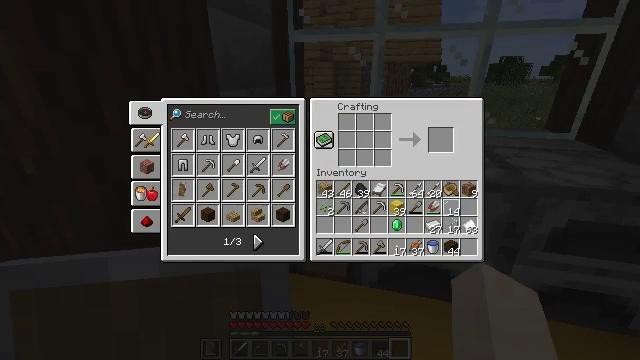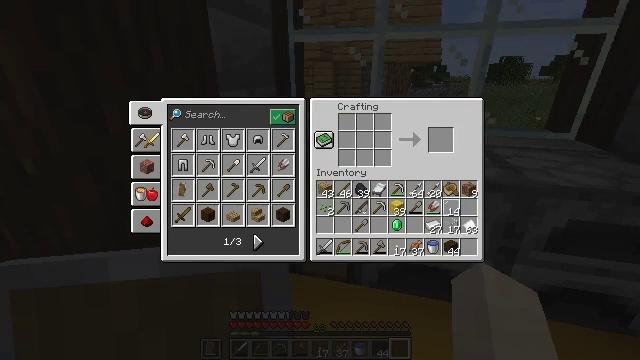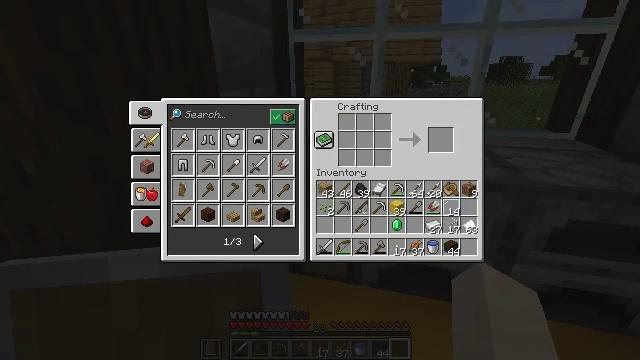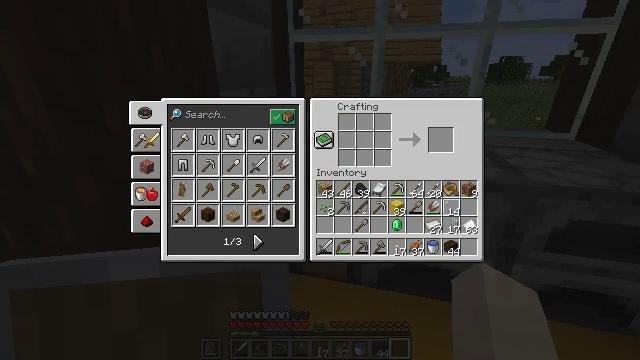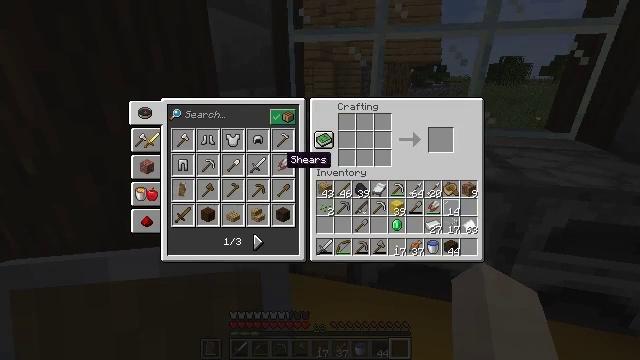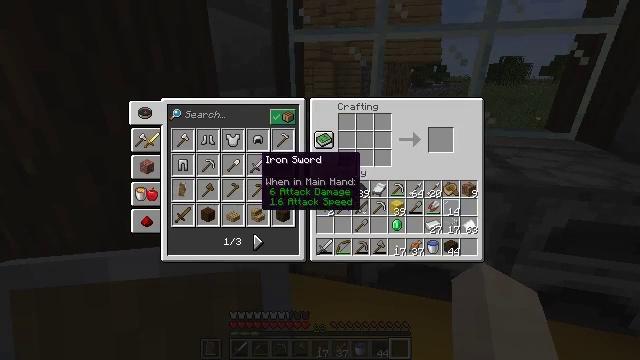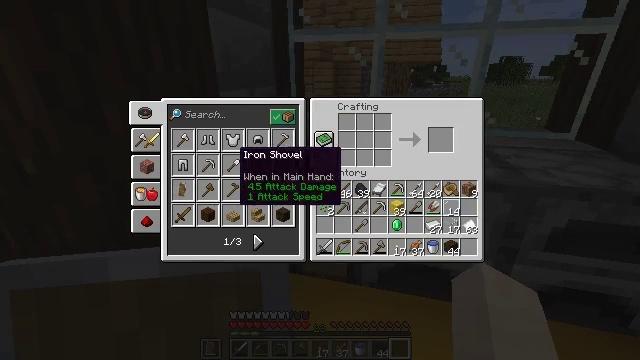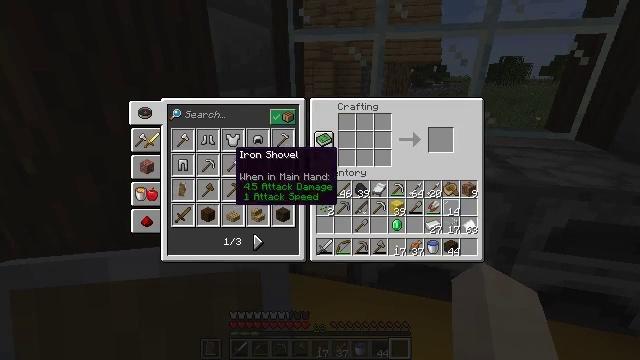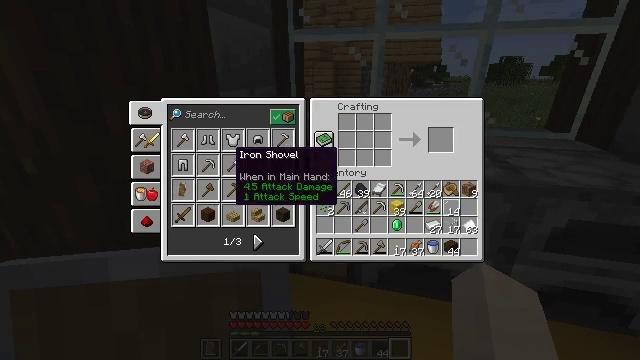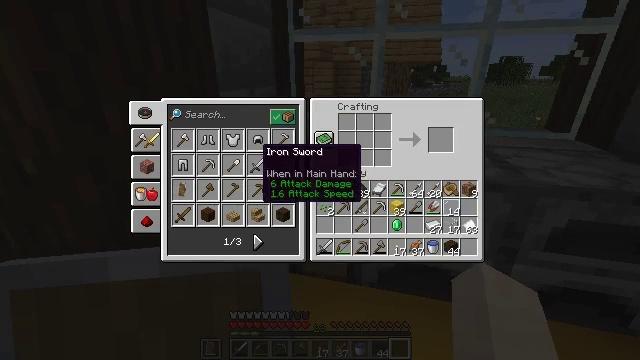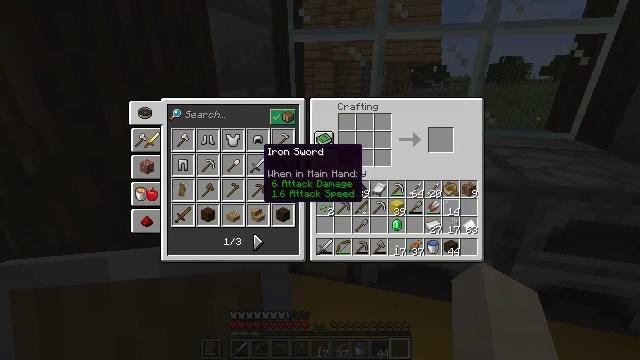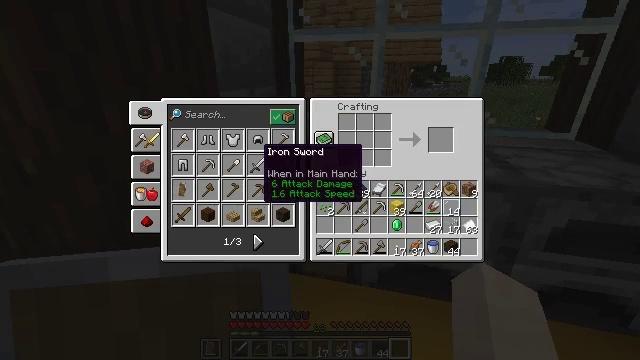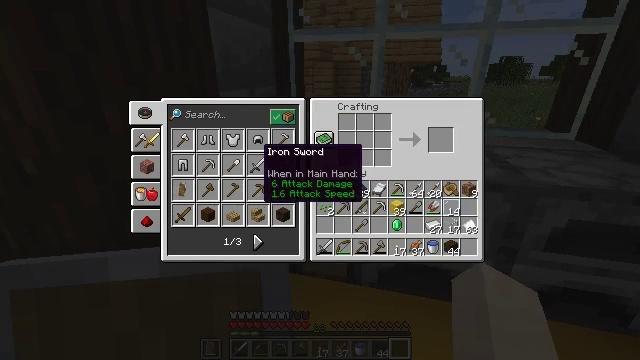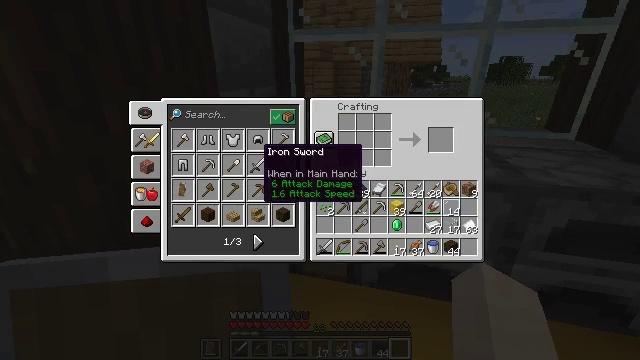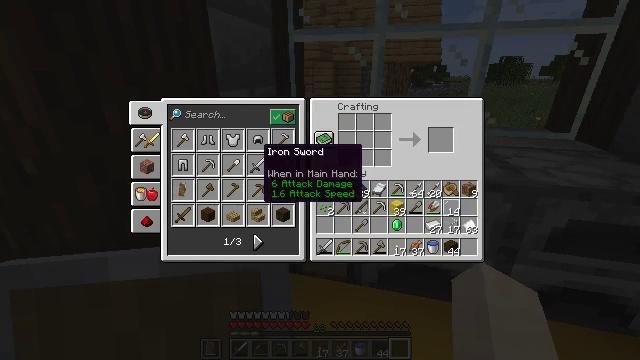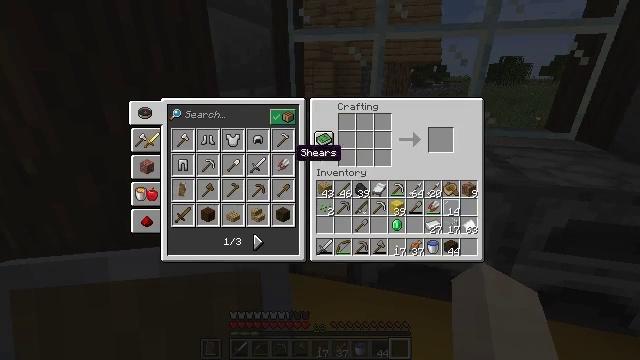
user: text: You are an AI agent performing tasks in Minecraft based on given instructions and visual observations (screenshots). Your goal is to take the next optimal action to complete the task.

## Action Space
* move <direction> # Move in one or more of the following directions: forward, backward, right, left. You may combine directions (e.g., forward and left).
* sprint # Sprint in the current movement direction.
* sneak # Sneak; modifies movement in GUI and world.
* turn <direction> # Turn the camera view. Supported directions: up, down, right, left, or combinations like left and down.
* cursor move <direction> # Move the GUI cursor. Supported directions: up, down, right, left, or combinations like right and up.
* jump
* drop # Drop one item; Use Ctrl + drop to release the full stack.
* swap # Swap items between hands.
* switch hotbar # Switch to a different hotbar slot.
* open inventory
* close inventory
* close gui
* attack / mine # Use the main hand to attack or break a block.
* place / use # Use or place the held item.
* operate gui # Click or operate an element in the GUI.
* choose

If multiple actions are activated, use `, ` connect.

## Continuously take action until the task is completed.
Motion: motion action
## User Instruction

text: Make the iron sword using the crafting table.
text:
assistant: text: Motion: no_op
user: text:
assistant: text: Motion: no_op
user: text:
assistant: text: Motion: no_op
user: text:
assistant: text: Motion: cursor move left
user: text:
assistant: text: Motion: cursor move left
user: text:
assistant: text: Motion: cursor move left
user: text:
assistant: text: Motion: no_op
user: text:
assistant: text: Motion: no_op
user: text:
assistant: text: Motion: cursor move right
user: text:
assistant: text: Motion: no_op
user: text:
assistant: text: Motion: no_op
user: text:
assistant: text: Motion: no_op
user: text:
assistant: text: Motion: operate gui
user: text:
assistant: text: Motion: operate gui
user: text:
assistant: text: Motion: cursor move right
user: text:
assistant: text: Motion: cursor move right and up
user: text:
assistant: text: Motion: cursor move right
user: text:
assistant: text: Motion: cursor move right and up
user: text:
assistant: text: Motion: no_op
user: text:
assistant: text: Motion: no_op
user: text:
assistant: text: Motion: operate gui
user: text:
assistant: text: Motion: operate gui
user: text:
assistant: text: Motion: cursor move left and down
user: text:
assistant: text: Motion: cursor move left and down
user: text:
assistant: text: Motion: cursor move down
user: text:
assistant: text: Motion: no_op